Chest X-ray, AP view. Patient: 62 years old, sex M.
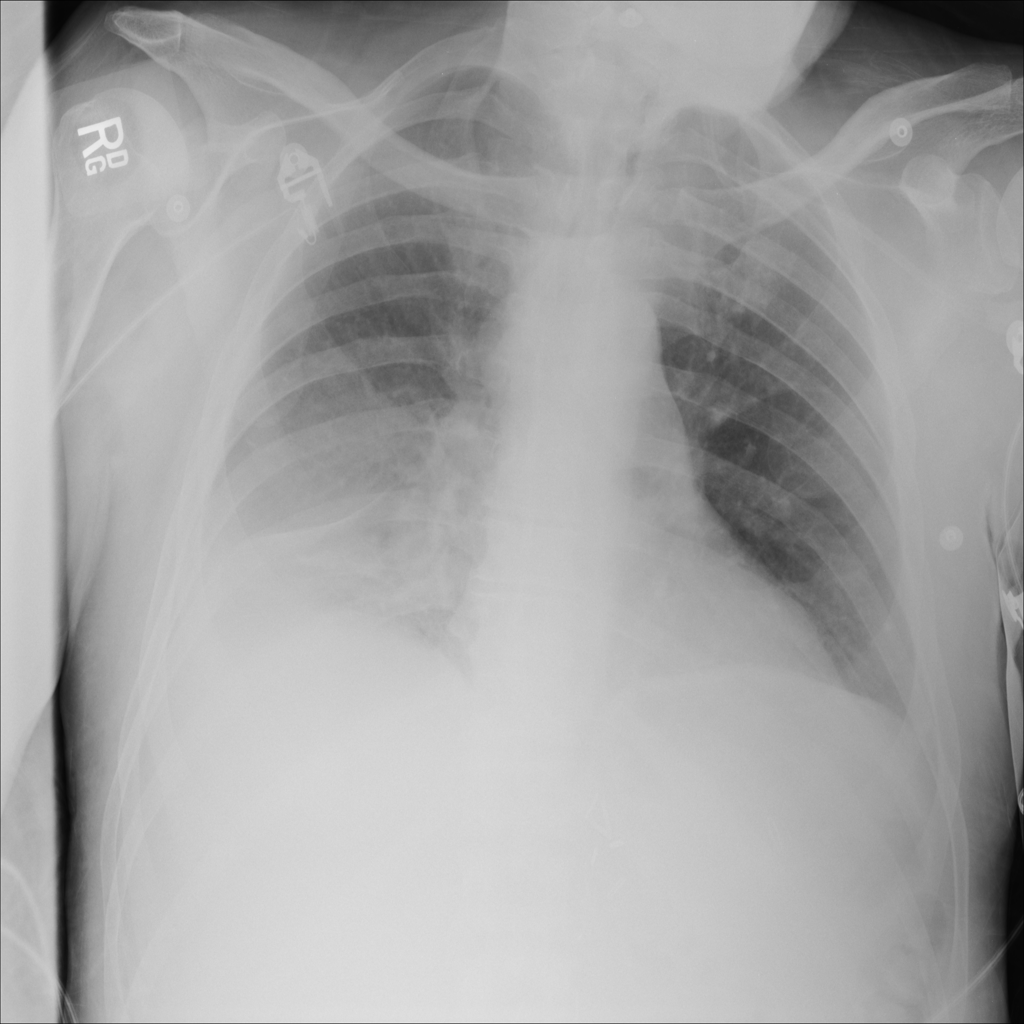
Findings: Effusion, Infiltration